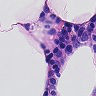
Metastatic tissue present: no